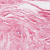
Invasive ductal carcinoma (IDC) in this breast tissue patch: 0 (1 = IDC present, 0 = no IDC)